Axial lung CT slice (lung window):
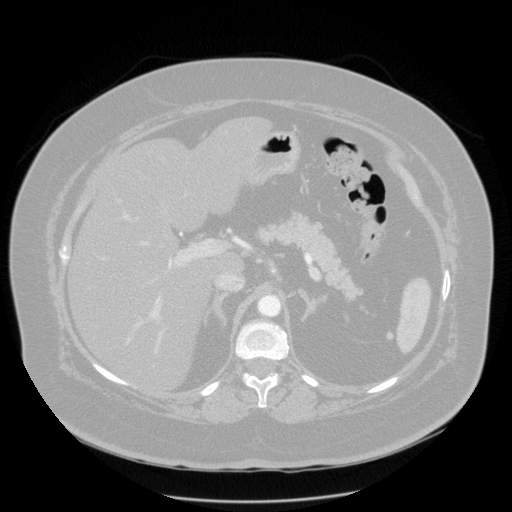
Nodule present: no